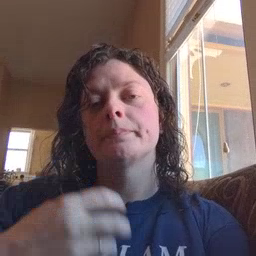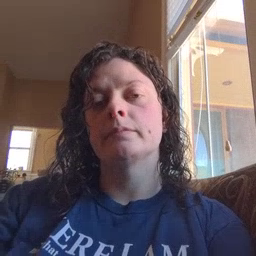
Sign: gum